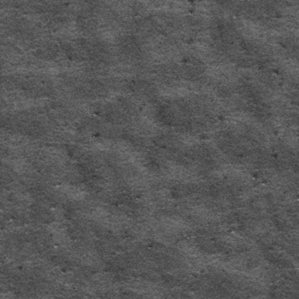
Label: frost